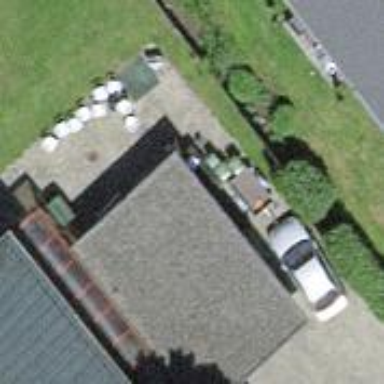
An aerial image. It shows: Garage building.